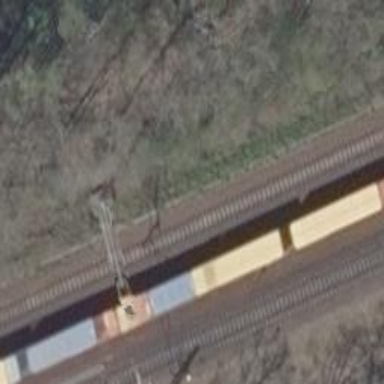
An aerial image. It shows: Railway track with contact lines for electrification.